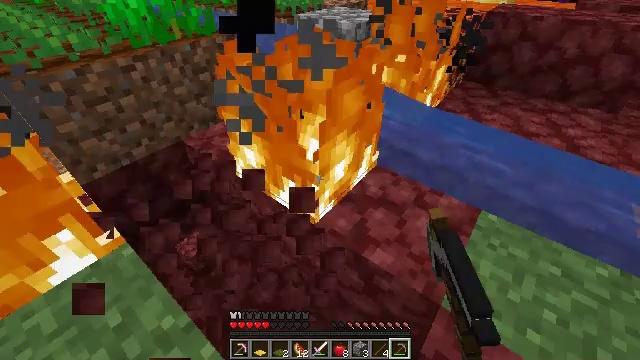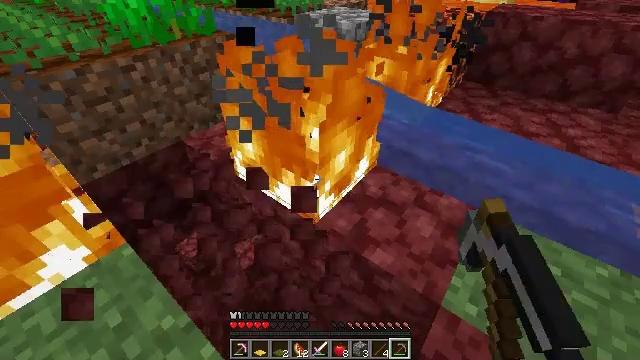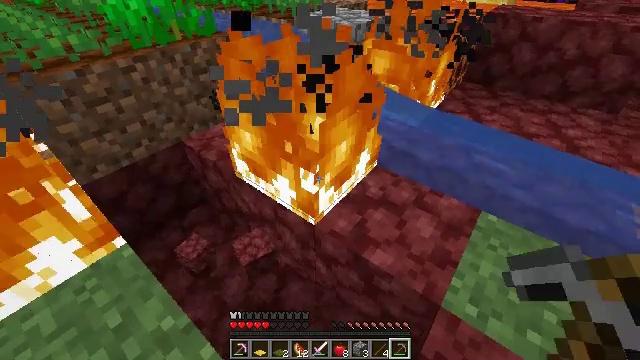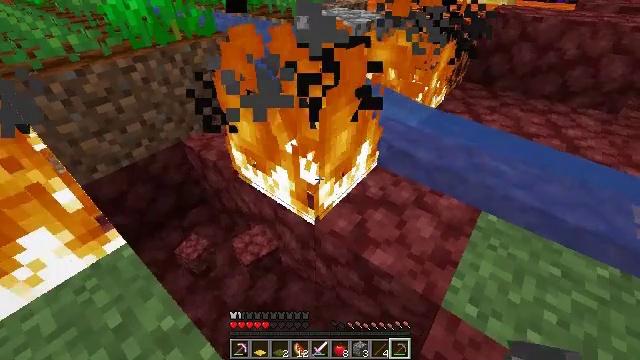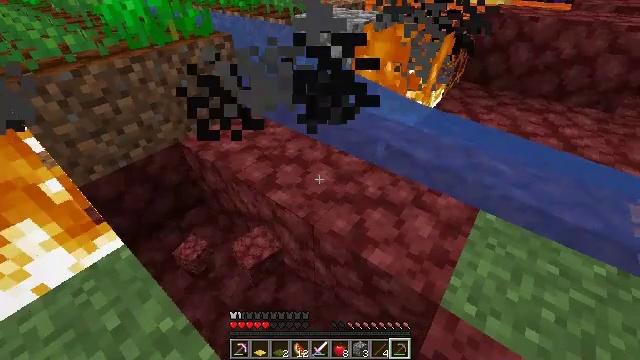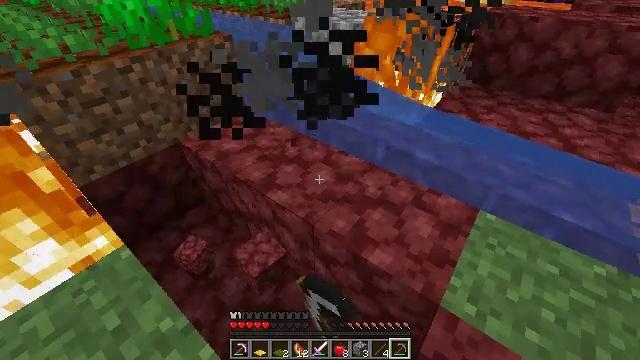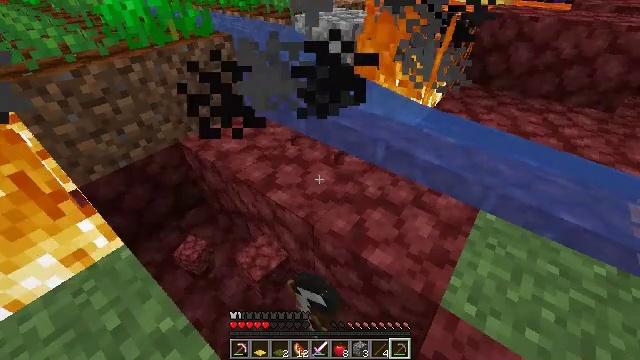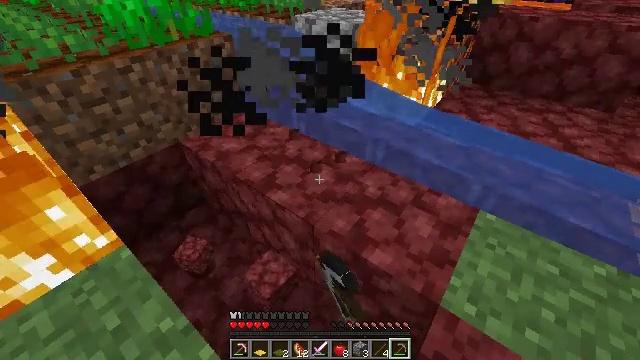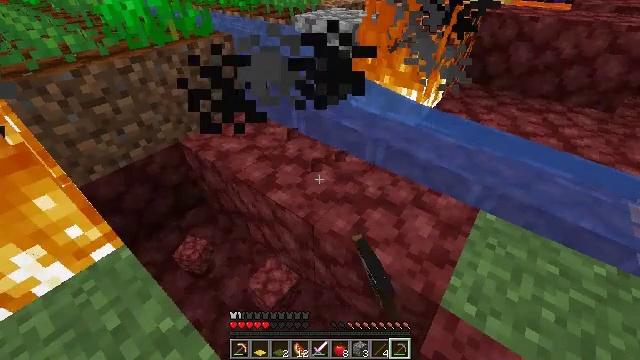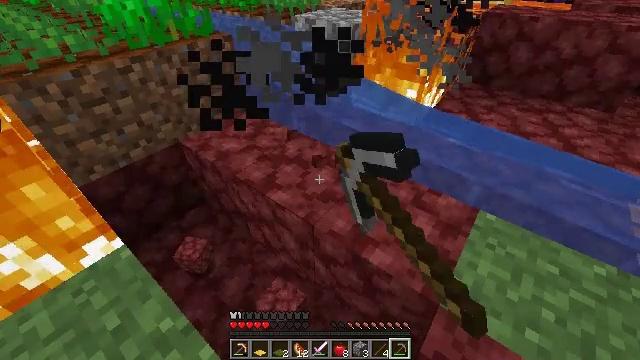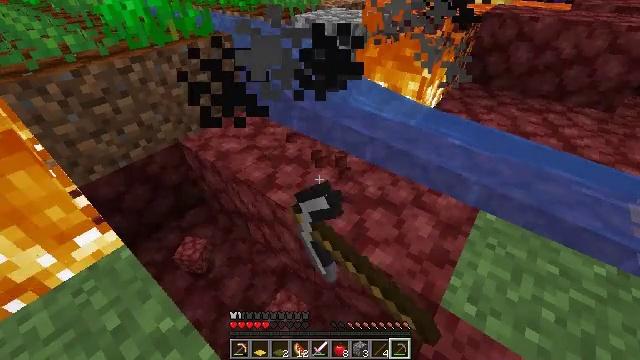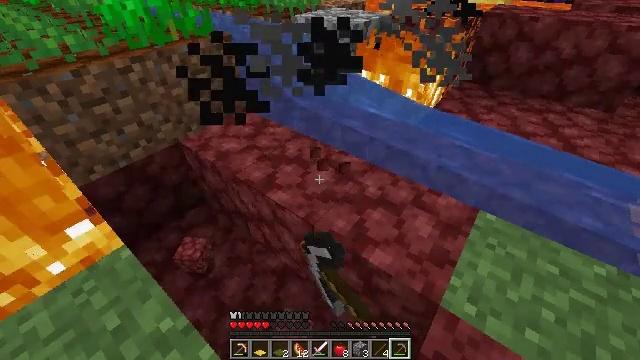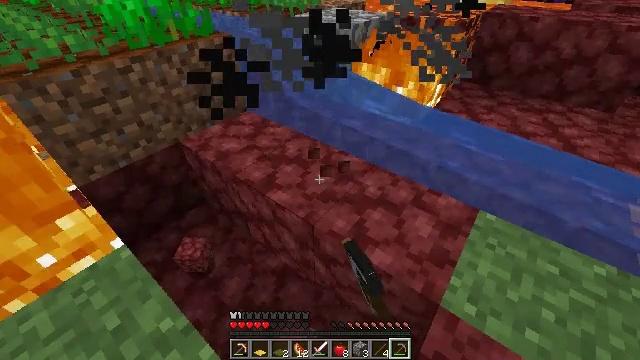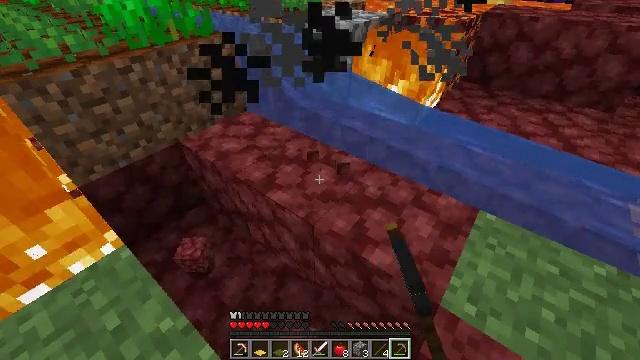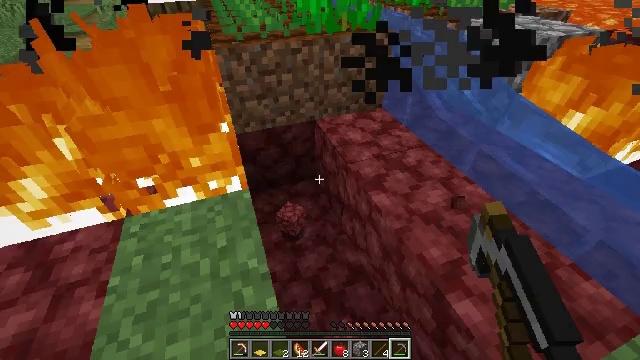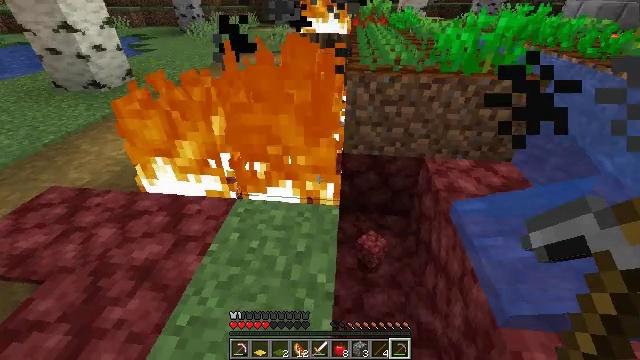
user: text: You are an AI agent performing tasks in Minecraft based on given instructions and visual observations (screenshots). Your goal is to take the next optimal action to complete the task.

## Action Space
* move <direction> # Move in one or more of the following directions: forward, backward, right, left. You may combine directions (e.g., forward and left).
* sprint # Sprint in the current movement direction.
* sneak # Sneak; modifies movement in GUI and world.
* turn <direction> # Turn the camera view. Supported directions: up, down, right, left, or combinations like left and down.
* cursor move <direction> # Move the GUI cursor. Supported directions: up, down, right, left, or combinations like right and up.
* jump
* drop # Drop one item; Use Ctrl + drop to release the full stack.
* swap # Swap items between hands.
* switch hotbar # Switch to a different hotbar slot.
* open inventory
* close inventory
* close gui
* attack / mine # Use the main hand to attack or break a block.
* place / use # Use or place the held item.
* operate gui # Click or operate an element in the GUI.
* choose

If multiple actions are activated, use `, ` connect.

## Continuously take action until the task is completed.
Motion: motion action
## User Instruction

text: Put out the fire.
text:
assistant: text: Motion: no_op
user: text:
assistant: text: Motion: no_op
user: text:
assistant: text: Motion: no_op
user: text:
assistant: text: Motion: attack / mine
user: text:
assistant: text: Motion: attack / mine
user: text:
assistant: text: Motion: attack / mine
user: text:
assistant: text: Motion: attack / mine
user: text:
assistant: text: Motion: attack / mine
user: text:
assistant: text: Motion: attack / mine
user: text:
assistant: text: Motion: no_op
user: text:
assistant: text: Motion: no_op
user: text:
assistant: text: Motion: no_op
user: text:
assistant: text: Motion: no_op
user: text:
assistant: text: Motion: turn left
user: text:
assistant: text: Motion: turn left and up
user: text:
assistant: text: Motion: turn left and up
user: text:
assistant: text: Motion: turn up
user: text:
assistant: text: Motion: turn right
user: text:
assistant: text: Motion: no_op
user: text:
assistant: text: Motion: turn right
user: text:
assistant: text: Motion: turn right
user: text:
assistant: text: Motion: attack / mine
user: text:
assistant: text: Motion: attack / mine
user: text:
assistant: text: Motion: attack / mine
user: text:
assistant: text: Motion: attack / mine
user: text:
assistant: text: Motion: turn left and down
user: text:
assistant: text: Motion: turn left
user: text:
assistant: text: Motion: no_op
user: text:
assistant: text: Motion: no_op
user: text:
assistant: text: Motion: no_op